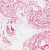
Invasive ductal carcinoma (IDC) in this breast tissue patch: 0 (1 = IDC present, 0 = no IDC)